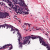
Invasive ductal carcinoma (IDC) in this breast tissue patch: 0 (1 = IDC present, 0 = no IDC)